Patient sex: F
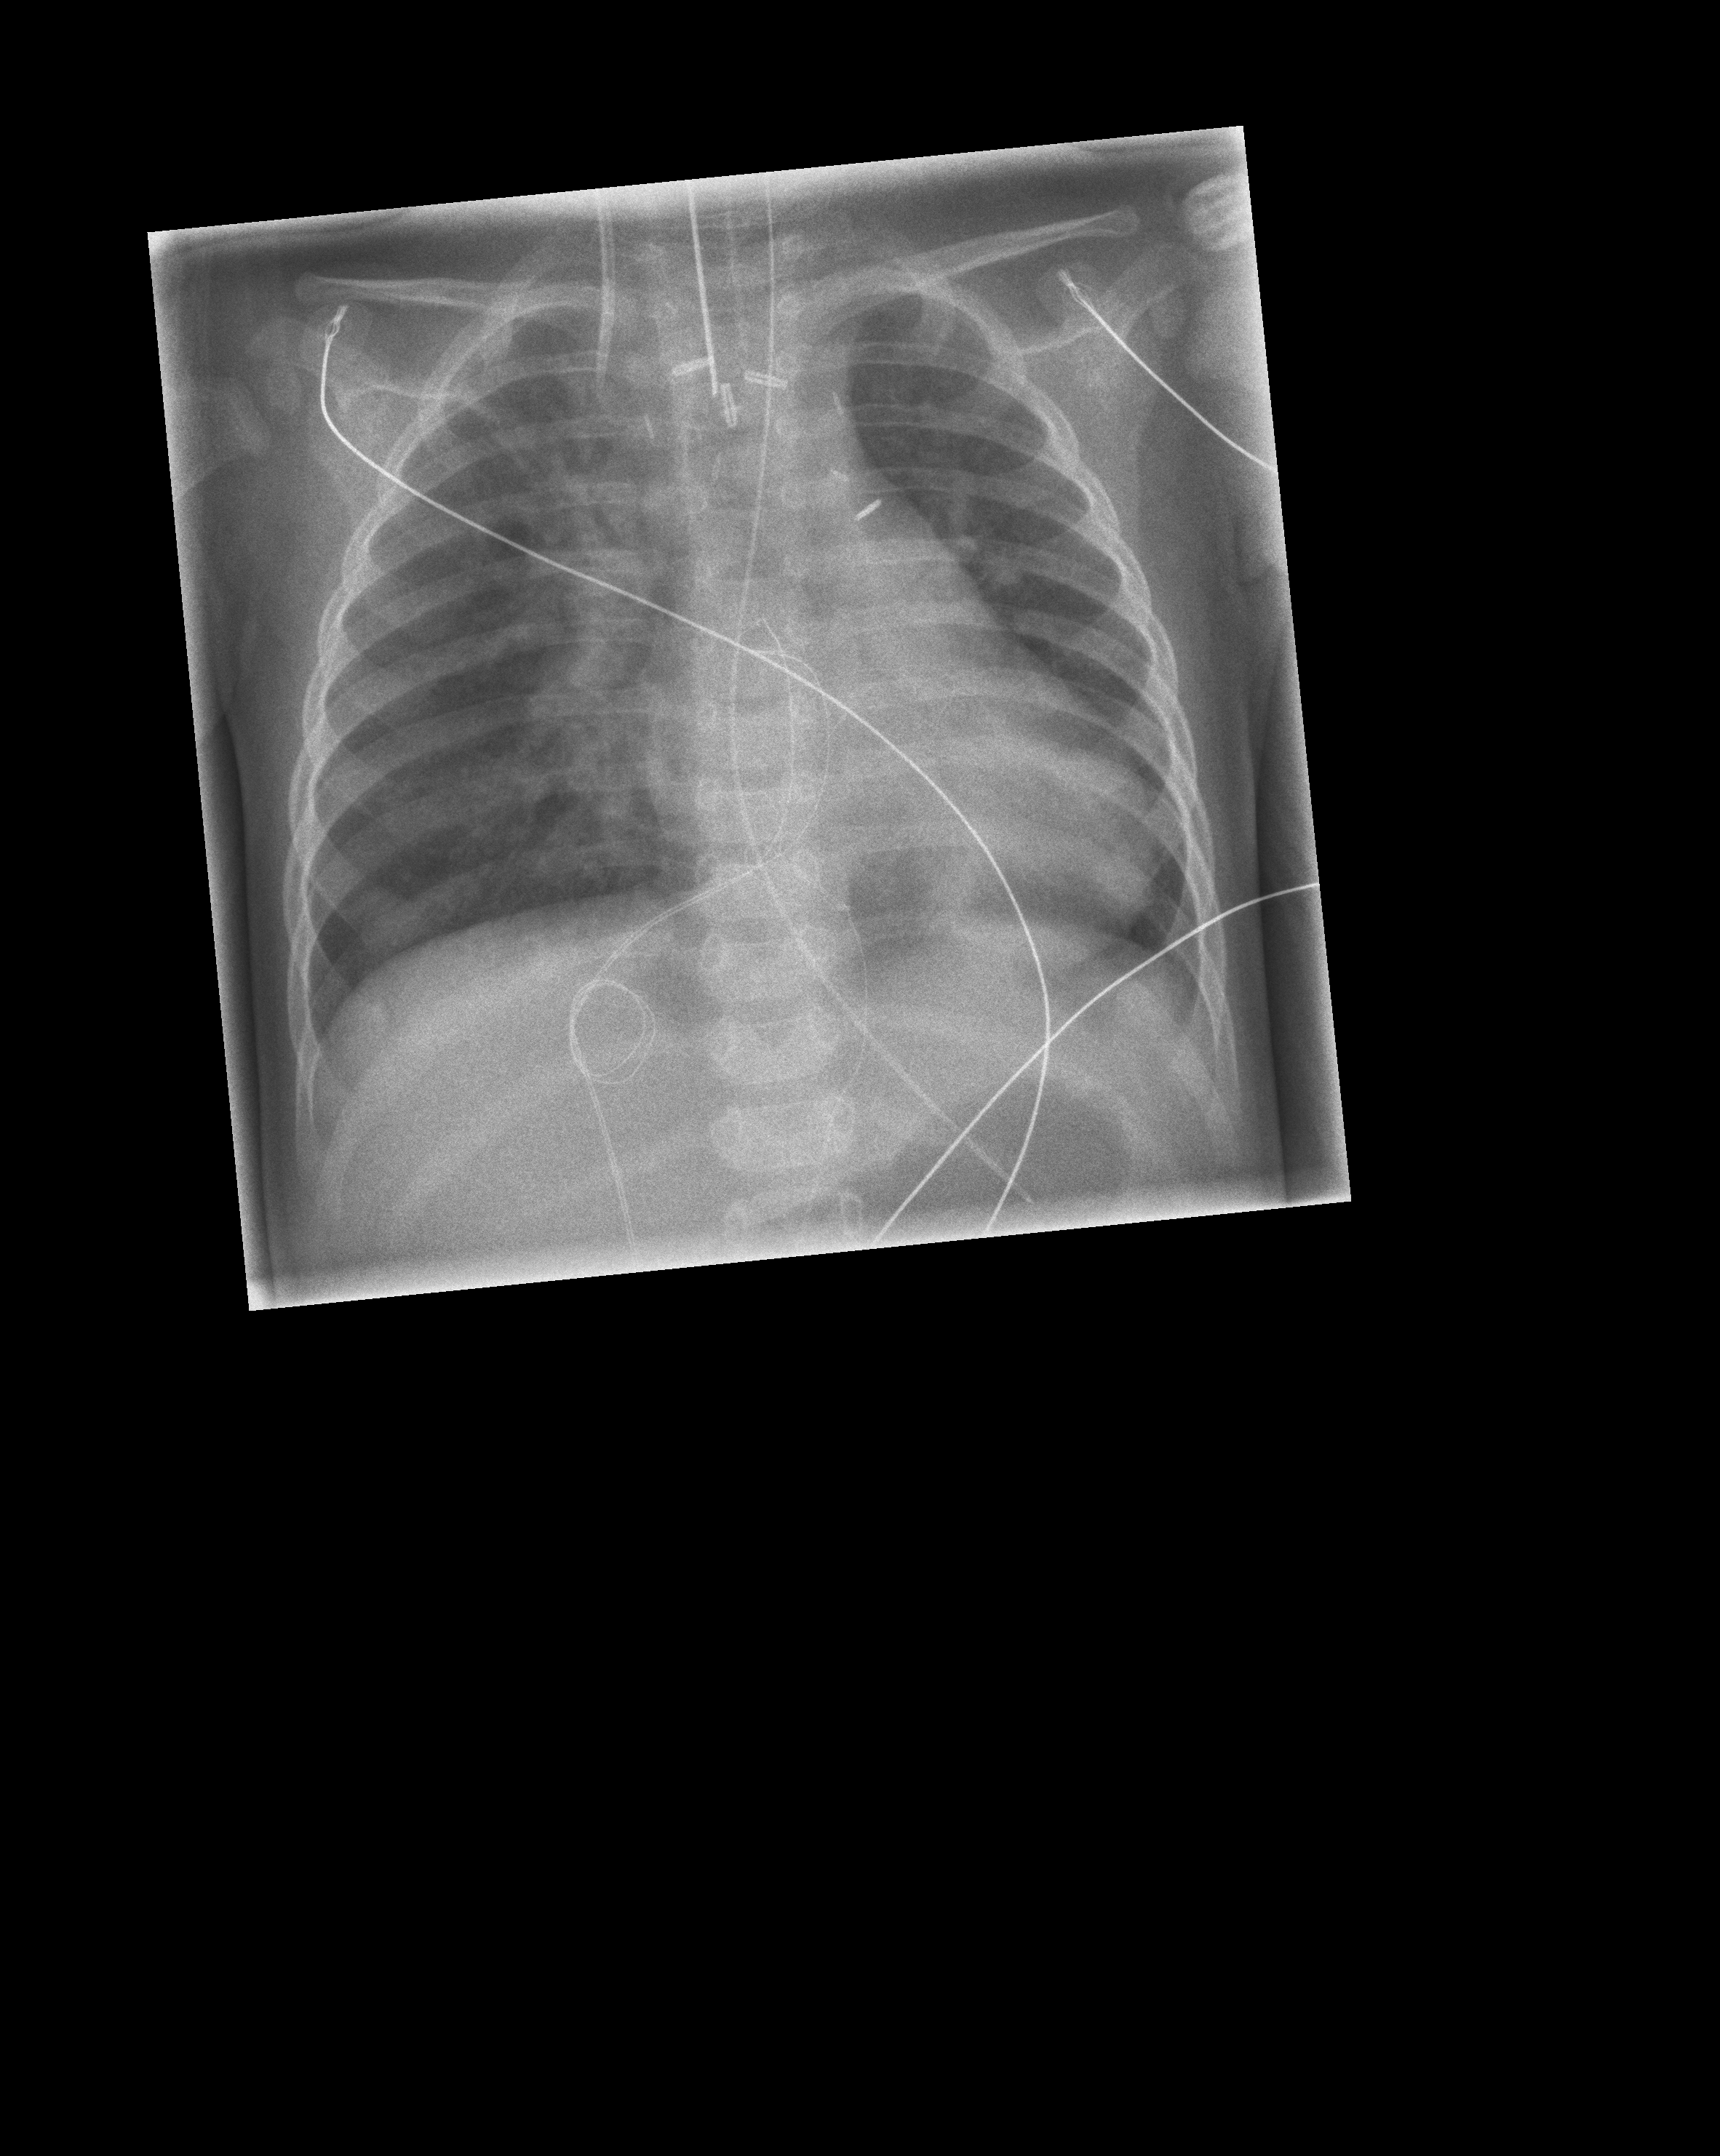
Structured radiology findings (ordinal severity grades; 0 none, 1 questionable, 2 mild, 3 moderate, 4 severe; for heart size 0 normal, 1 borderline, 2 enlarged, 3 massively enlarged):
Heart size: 0
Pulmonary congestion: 0
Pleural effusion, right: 0
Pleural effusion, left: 0
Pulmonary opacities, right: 2
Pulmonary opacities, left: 0
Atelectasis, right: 0
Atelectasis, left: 0